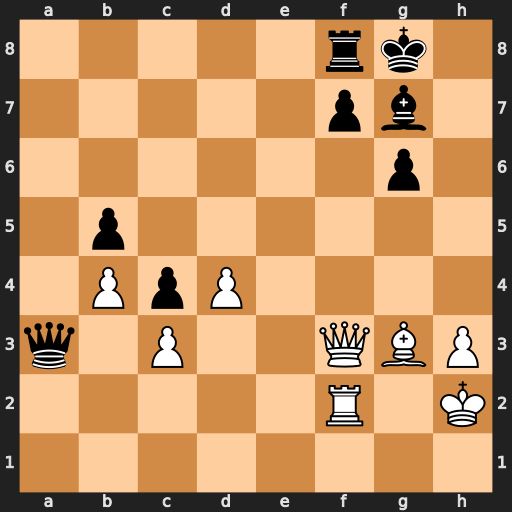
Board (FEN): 5rk1/5pb1/6p1/1p6/1PpP4/q1P2QBP/5R1K/8
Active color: w
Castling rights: -
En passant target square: -
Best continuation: Bd6 Bxd4 cxd4 Qxf3 Rxf3